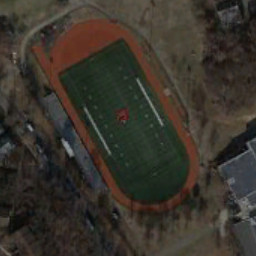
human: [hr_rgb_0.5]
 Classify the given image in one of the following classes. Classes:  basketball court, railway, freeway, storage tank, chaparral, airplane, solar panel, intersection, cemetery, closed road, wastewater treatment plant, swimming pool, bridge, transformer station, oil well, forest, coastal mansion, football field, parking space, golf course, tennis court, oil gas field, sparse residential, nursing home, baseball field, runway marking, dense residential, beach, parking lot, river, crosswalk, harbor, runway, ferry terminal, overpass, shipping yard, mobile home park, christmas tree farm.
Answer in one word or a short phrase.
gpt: football field